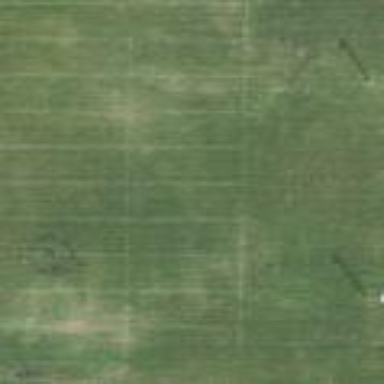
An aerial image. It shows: Soccer pitch for leisureland activities.